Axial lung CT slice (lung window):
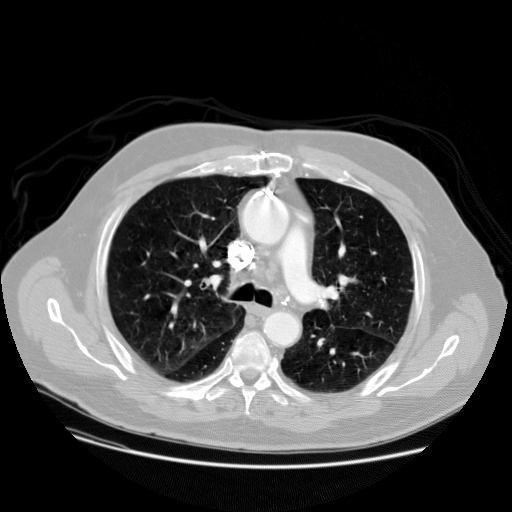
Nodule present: no